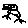
Label: bird